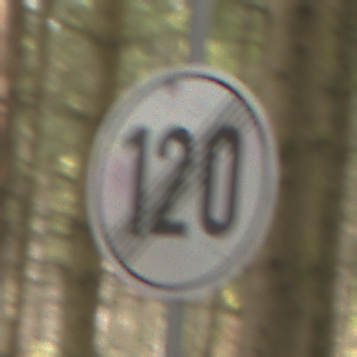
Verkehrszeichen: EndeGeschwindigkeit120
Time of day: MorningAfternoon
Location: Outdoor (Nature)
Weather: Overcast
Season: Winter
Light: Natural